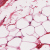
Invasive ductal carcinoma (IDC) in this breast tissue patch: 0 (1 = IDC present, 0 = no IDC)